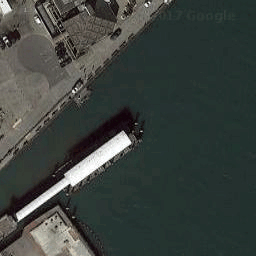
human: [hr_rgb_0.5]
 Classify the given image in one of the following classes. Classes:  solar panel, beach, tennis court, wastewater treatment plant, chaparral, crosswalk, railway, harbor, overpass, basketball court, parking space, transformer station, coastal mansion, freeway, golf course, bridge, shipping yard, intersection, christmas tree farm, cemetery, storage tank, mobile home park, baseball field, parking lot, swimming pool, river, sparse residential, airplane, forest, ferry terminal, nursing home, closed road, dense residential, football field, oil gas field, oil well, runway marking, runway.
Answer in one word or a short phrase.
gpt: ferry terminal